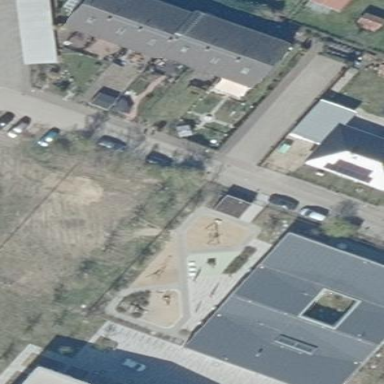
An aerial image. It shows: Kindergarten.